Question: The files are as such: 'div.current-houses' > 'figure.item.item--1' > 'img.img.img--2'. So, I'm trying to position the image thats inside of its parent figure element so that it is centered. I used tranform: translateY(-10rem); to try and bring it up but that doesn't work. It just brings the whole img up and cuts itself as opposed to bringing up the lower section of the image that is out of bounds but not visible; it's as if it's never rendered the out of bounds image part

'''
.current-houses {
height: 600px;
width: 600px;
background-color: grey;
display: grid;
grid-template-columns: repeat(8, 1fr);
grid-template-rows: repeat(11, 5vw);
}
.current-houses__item--2 {
grid-row: 4 / 8;
grid-column: 3 / -1;
/*The part in yellow is item */
background-color:yellow;
}
.current-houses__img {
width: 100%;
height: 100%;
object-fit: cover;
display: block;
}
.current-houses__img--2 {
/* Just trying to move image down; however, it is not working. */
transform: translateY(1rem);
}
/* FIRST IMAGE JUST TO HELP WITH CONTEXT */
.current-houses__item--1 {
grid-row: 1 / 4;
grid-column: 6 / 9;
}
.current-houses__img {
width: 100%;
height: 100%;
object-fit: cover;
display: block;
}
'''
'''
<div class="current-houses">
<figure class="current-houses__item current-houses__item--1">
<img src="https://images.unsplash.com/photo-1512917774080-9991f1c4c750?ixlib=rb-1.2.1&ixid=eyJhcHBfaWQiOjEyMDd9&auto=format&fit=crop&w=1050&q=80" alt="" class="current-houses__img current-houses__img--1">
</figure>
<figure class="current-houses__item current-houses__item--2">
<img src="https://images.unsplash.com/photo-1475855581690-80accde3ae2b?ixlib=rb-1.2.1&auto=format&fit=crop&w=1050&q=80" alt="" class="current-houses__img current-houses__img--2">
</figure>
</div>
'''
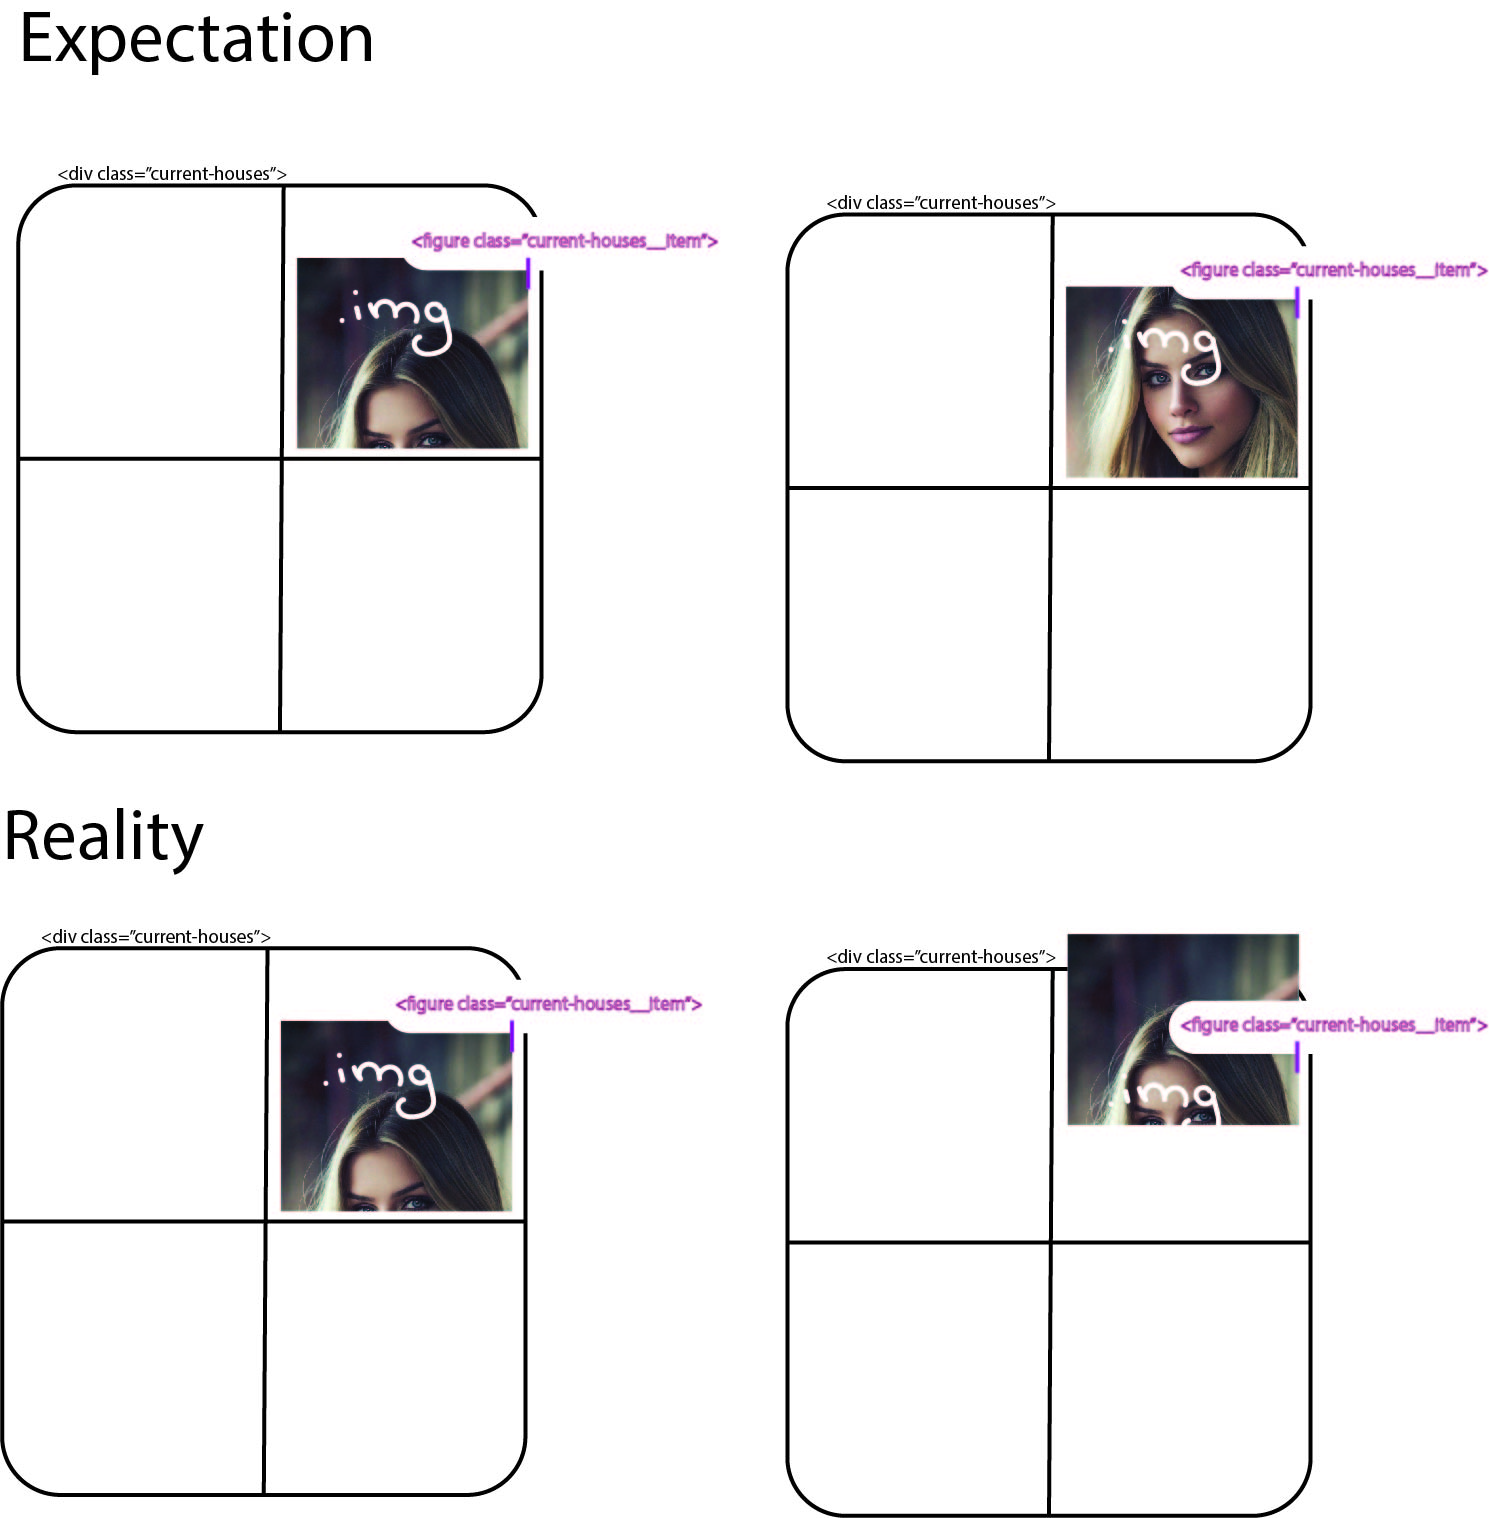
Answer: So your first problem is that you have width and height on the image in question set to 100%. What this does is crops that image to 100% of parent's height, and 100% of parent's width at the time of rendering. Therefore, when you try to move it you're moving an already set image (ie there is not tail bit to follow).
In the code snippet below, I changed height to auto, left width as 100%, and made sure overflow: hidden was set on item class. I also zoomed in your image and moved it around to demonstrate that your original problem is no longer present.
Cheers,
'''
.current-houses {
height: 600px;
width: 600px;
background-color: grey;
display: grid;
gap: .5rem;
grid-template-columns: repeat(8, 1fr);
grid-template-rows: repeat(11, 2rem);
}
.current-houses__item--2 {
grid-row: 4 / -1;
grid-column: 3 / -1;
/*The part in yellow is item */
background-color:yellow;
/* Add in this line so excess image does not surpass boundaries */
overflow: hidden;
}
.current-houses__img {
width: 100%;
/* Change Heighto to auto */
height: auto;
object-fit: cover;
display: block;
}
.current-houses__img--2 {
/* Just trying to move image down; however, it is not working. */
transform: scale(1.5) translateY(1rem);
}
/* FIRST IMAGE JUST TO HELP WITH CONTEXT */
.current-houses__item--1 {
grid-row: 1 / 4;
grid-column: 6 / 9;
}
'''
'''
<div class="current-houses">
<figure class="current-houses__item current-houses__item--1">
<img src="https://images.unsplash.com/photo-1512917774080-9991f1c4c750?ixlib=rb-1.2.1&ixid=eyJhcHBfaWQiOjEyMDd9&auto=format&fit=crop&w=1050&q=80" alt="" class="current-houses__img current-houses__img--1">
</figure>
<figure class="current-houses__item current-houses__item--2">
<img src="https://images.unsplash.com/photo-1475855581690-80accde3ae2b?ixlib=rb-1.2.1&auto=format&fit=crop&w=1050&q=80" alt="" class="current-houses__img current-houses__img--2">
</figure>
</div>
'''